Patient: sex F, age 86
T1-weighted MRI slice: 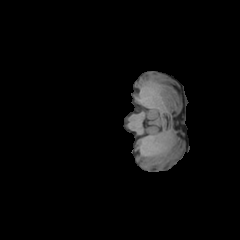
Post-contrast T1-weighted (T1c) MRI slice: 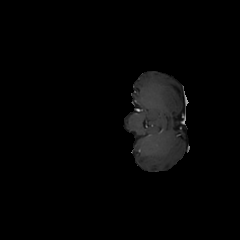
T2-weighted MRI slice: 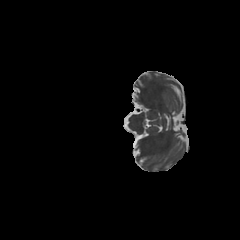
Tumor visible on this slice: no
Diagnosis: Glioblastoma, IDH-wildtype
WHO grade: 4